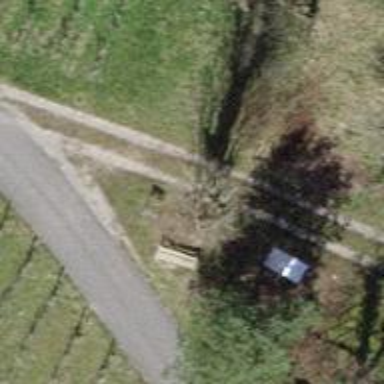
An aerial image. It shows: Bench for seating.